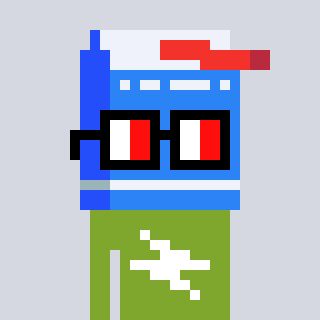
a pixel art character with square glasses with black frames and red eyes, a milk-shaped head and a slimegreen-colored body on a cool background